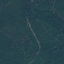
Land use / land cover class: Forest